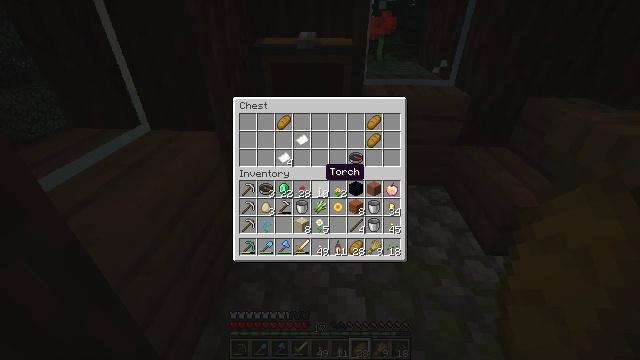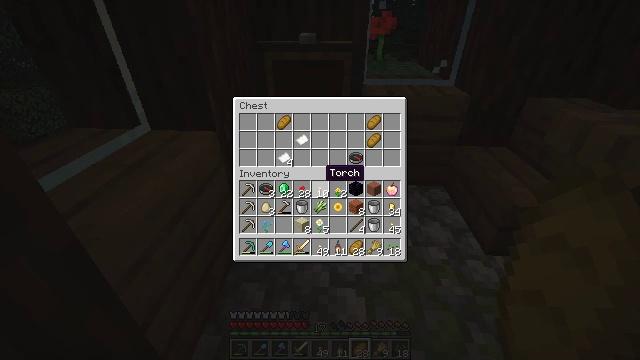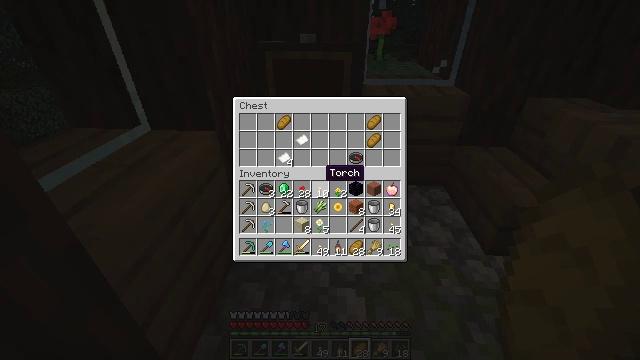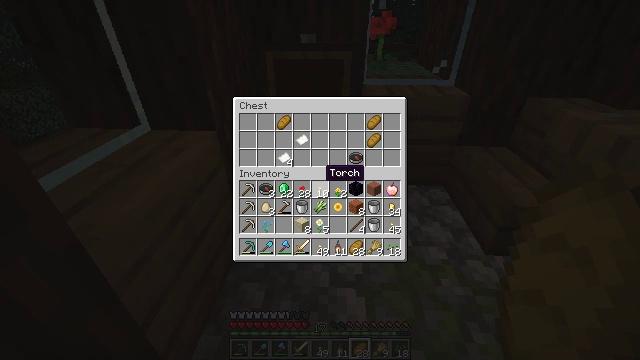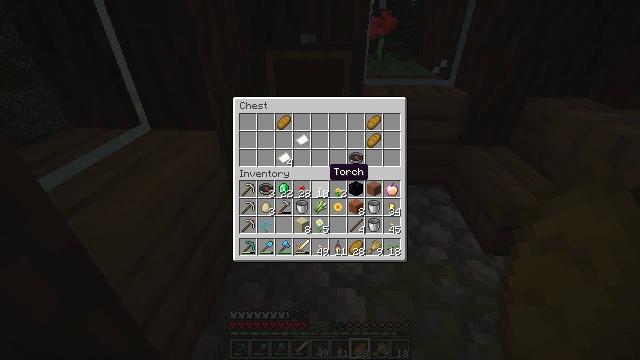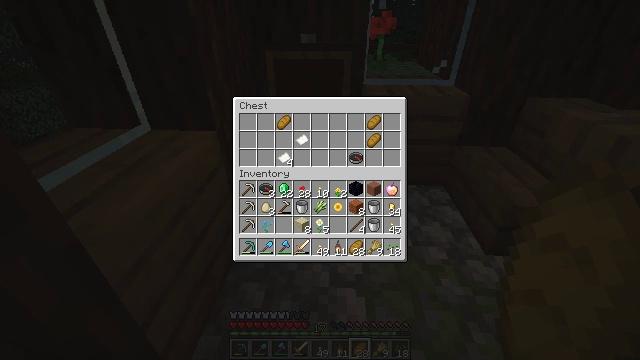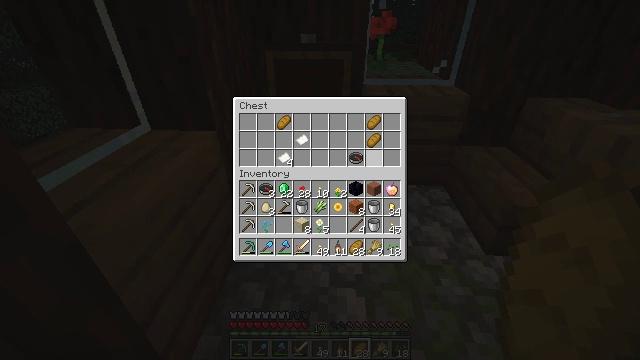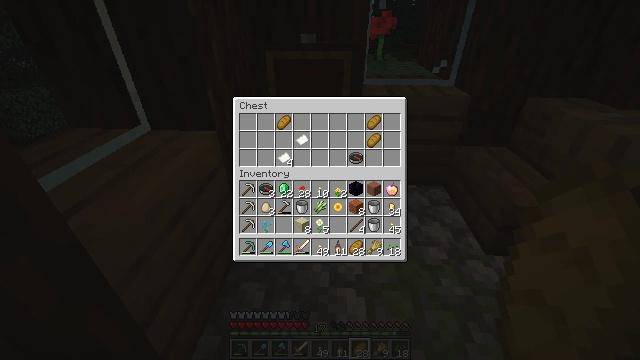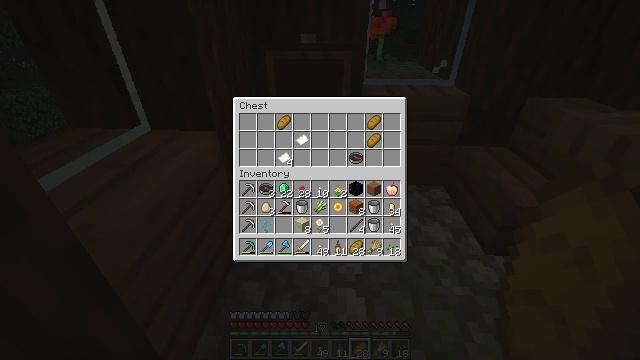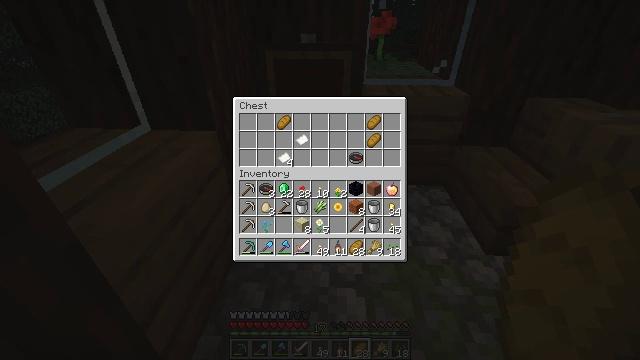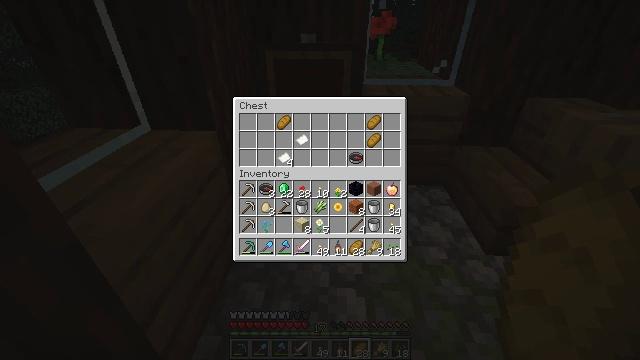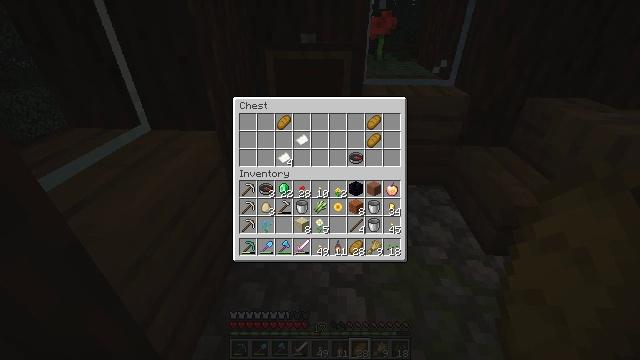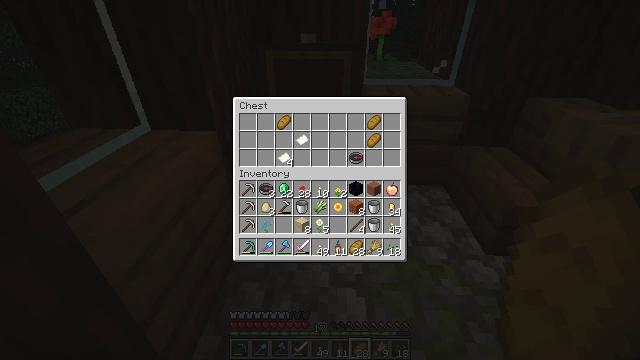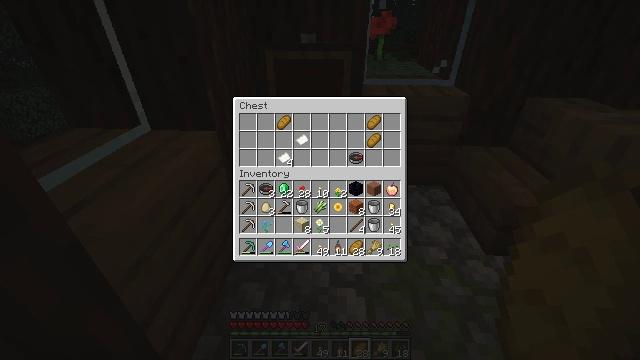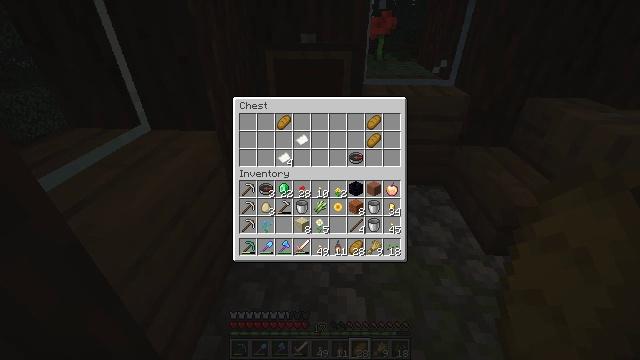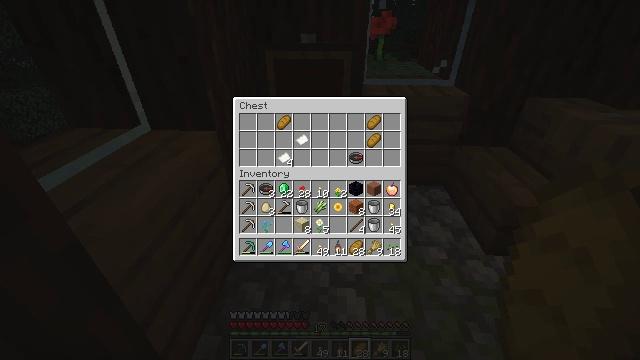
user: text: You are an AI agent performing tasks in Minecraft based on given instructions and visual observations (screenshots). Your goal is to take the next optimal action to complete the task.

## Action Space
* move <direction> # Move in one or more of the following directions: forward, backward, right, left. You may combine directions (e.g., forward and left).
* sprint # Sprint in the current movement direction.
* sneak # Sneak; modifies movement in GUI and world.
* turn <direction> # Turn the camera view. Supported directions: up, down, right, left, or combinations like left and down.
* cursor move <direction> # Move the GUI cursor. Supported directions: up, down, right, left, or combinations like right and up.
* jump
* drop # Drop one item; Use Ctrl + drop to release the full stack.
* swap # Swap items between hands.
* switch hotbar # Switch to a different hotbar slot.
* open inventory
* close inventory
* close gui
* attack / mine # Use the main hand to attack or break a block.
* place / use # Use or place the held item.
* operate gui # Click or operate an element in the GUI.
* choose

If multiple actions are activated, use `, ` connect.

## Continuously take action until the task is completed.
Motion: motion action
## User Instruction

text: Break the pumpkin to collect it.
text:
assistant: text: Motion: move right, jump
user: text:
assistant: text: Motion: move right, jump
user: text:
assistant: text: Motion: move right, jump
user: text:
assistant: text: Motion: move right, jump
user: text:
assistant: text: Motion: move right, cursor move right, jump
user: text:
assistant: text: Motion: move right, cursor move right and up, jump
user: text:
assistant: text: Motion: move right, cursor move right and up, jump
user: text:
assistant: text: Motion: jump
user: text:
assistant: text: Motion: jump
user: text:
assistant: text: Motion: jump
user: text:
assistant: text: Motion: move right, jump
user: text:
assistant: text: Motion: move right, jump
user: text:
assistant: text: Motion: move right, jump
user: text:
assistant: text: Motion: move right, jump
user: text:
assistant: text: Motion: move right, jump
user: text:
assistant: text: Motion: move right, jump
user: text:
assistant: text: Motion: move right, jump
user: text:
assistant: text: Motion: move right, jump
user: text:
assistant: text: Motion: move right, jump, close gui
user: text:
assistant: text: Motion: move right, jump
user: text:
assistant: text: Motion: move right, jump
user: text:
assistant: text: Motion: move right, turn right, jump
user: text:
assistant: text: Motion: move right, turn right and up, jump
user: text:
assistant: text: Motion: move right, turn right and up, jump
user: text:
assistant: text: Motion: move right, jump
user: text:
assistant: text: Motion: move right, jump
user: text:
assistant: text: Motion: move right, turn left, jump
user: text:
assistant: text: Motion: move right, turn left and down, jump
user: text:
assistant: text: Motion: move right, turn left and down
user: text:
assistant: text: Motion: turn left and down